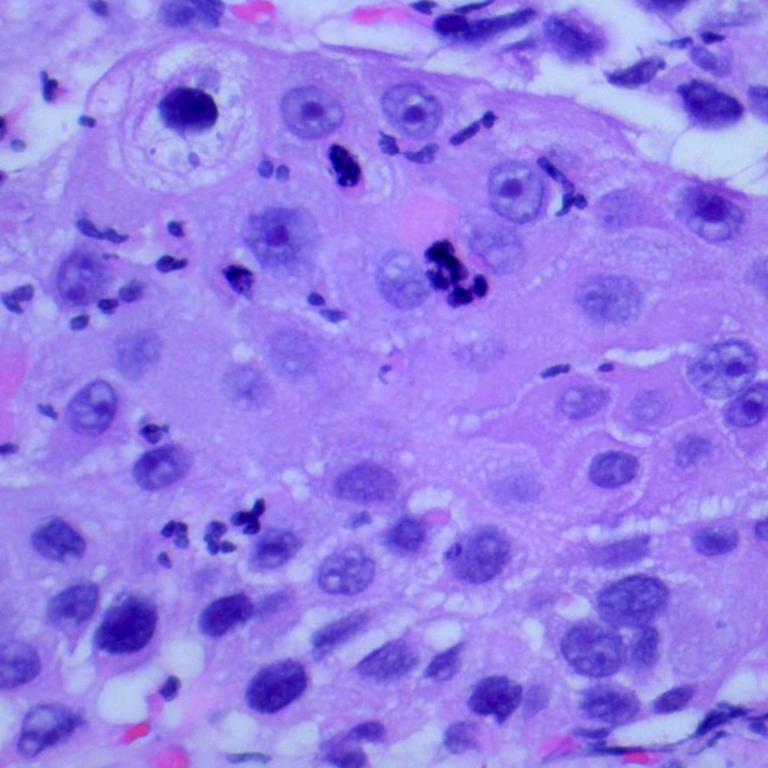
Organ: lung
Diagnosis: squamous carcinomas